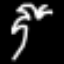
Label: palm tree